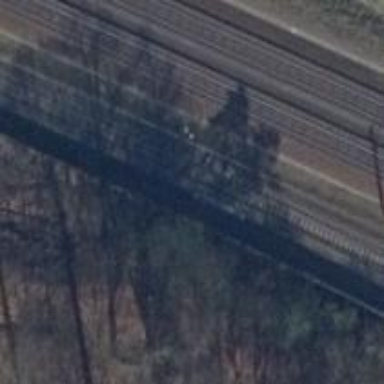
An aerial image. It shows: Railway switch with the turnout on the right side.